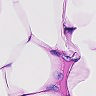
Metastatic tissue present: no